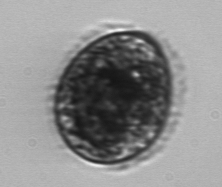
Label: Pleuronema